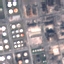
Land use / land cover: Industrial